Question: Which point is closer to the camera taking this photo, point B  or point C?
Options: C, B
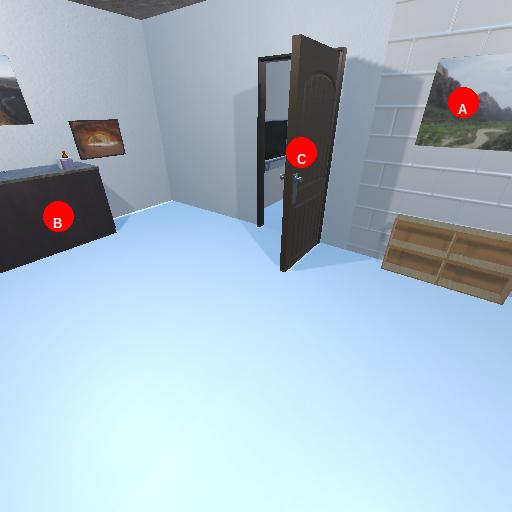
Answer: C